Brain MRI, t1w sequence, axial 2D slice.
Patient: age 29, sex F, weight 95 kg, height 1.95 m
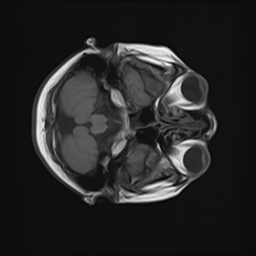